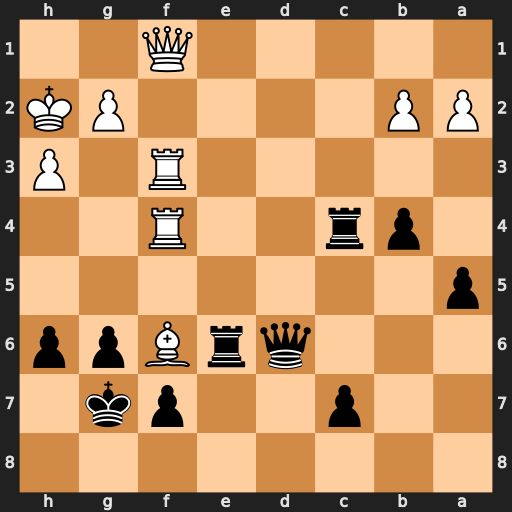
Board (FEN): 8/2p2pk1/3qrBpp/p7/1pr2R2/5R1P/PP4PK/5Q2
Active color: b
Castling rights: -
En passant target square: -
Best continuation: Rxf6 Qxc4 g5 Qd4 gxf4